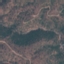
Land use / land cover class: HerbaceousVegetation